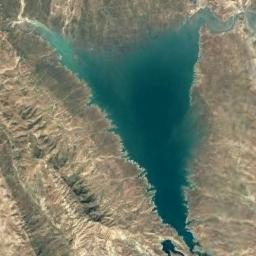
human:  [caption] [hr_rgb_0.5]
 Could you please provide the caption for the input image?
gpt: The lake lies in a mountainous area and the water is green .

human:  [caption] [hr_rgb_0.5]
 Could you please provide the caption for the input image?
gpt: An almost triangular blue lake surrounded by yellow-brown mountains .

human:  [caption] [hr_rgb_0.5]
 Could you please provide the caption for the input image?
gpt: The ground is uneven around the lake .

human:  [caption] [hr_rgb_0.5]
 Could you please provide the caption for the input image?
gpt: The lake is very blue .

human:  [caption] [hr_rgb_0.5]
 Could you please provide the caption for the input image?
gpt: There are brown bare land around the lake .